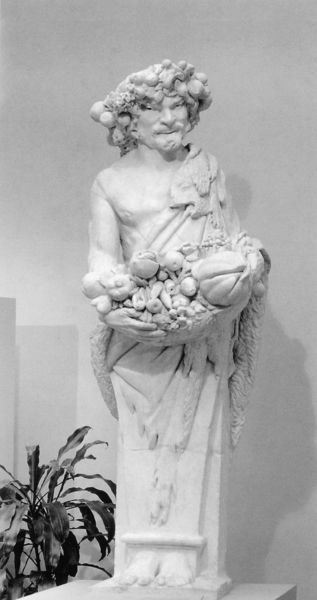
Titel: Priapo
Künstler: Pietro Bernini
Institution: New York, The Metropolitan Museum of  Art
Schlagwörter: gott, mann, umhang, weiß, marmor, schmuck, säule, obst, bart, arme, falten, gesicht, schüssel, sockel, stein, hände, figur, früchte, kürbis, skulptur, statue, fell, glanz, korb, melone, allegorie, kranz, bacchus, toga, antlitz, herme, grieche, obstkorb, fruchtbarkeit, alabaster, mamor, fruchtkranz, frückte, herme#, klranz, bakkus